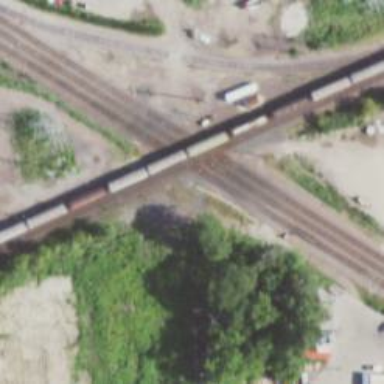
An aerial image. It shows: Railway crossing.